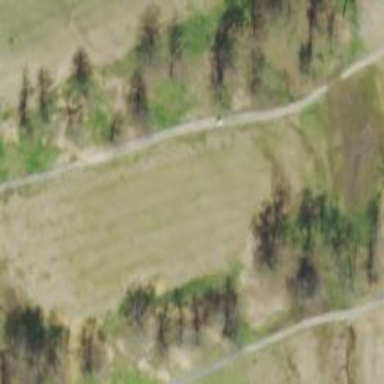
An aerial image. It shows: View of golf hole.